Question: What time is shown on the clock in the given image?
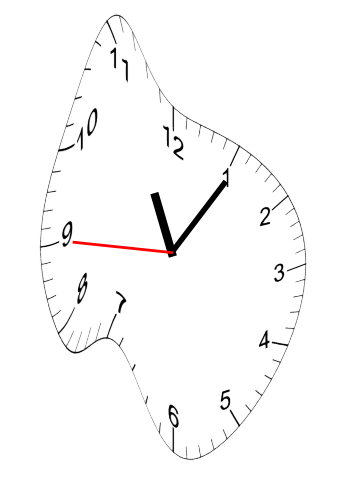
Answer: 11:05:45